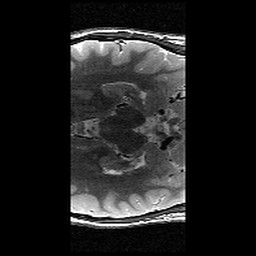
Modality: T2w
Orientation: axial
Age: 13
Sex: male
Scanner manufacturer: siemens
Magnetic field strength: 3 T
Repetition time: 9.23 s
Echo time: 0.067 s